Question: I have a datagridView in winform Application. I want to achieve backcolor of cells like this.

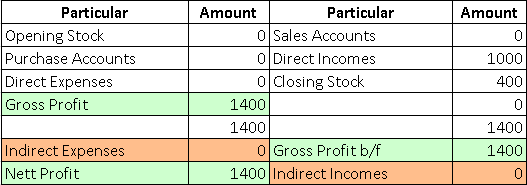
Answer: '''
dg.Rows[x].Cells[y].Style.BackColor = Color.Red;
'''